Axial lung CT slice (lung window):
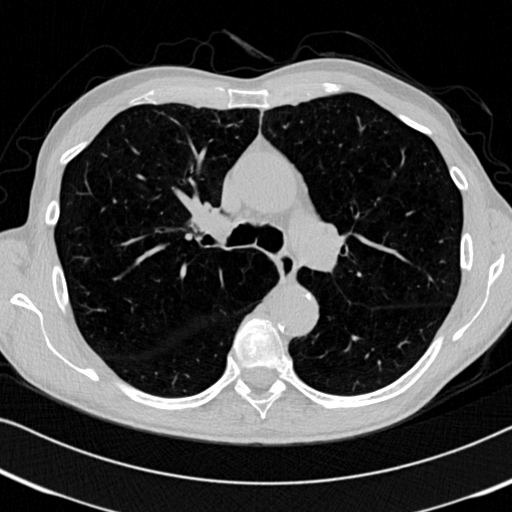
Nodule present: no